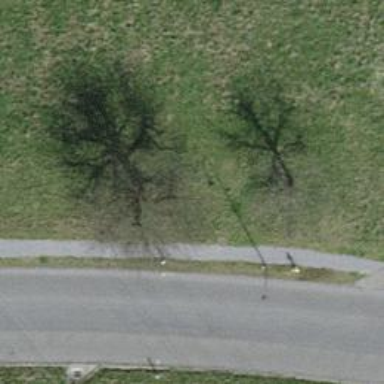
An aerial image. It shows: Urban tree adding natural touch to the cityscape.